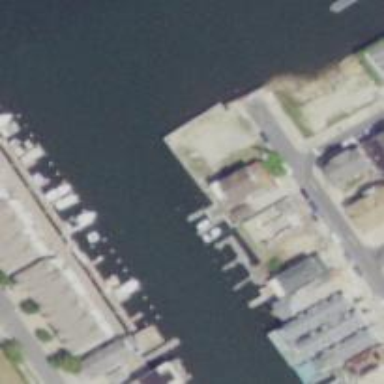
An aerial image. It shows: Man-made pier.